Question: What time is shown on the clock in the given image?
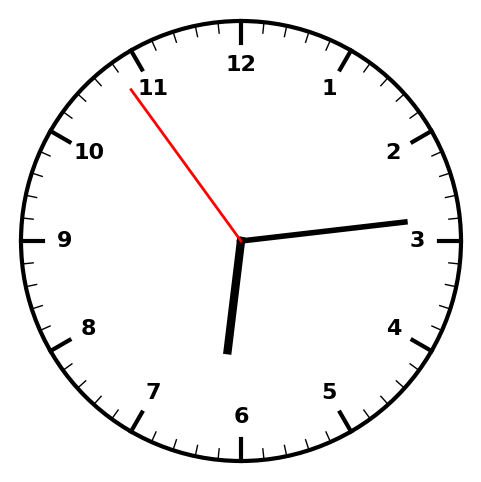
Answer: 06:13:54